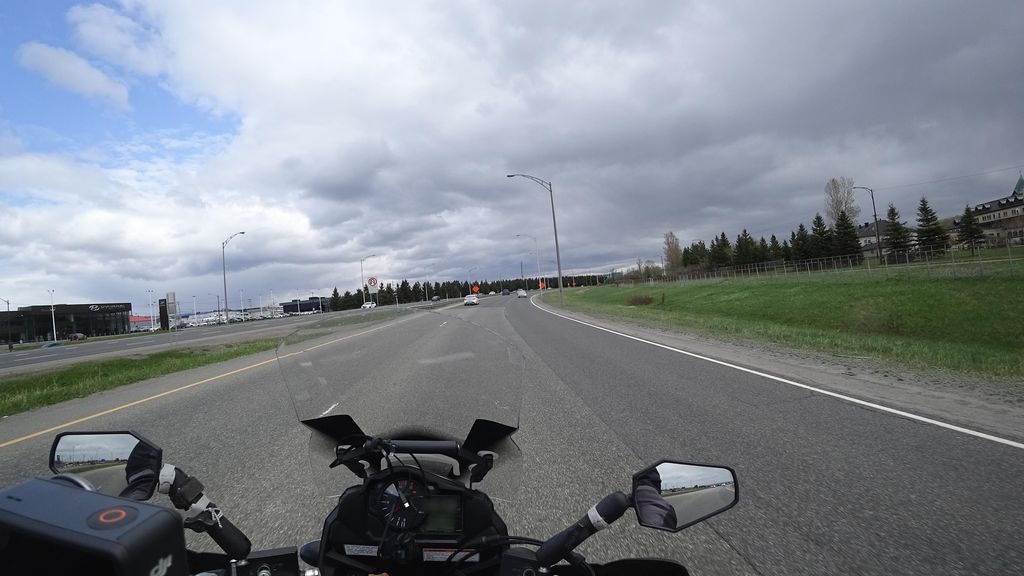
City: quebec_city